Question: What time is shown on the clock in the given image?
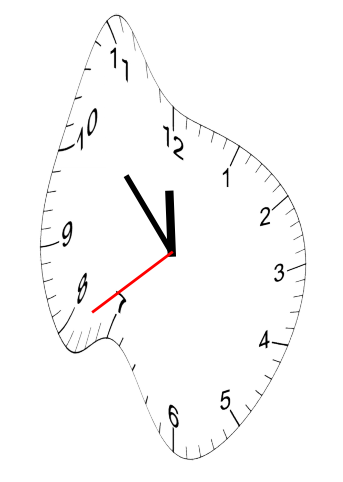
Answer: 11:52:39